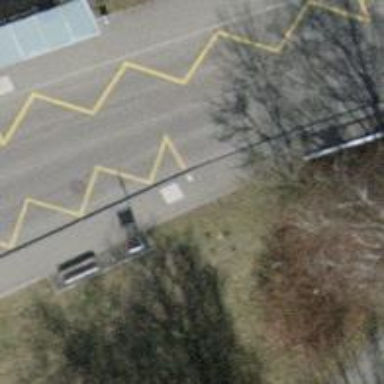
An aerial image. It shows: Bus stop with platform for public transport.